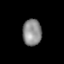
Tissue: lung
Cell type: Endothelial cells
Senescence score: 0.5583
Nuclear area (px): 496
Mean DAPI intensity: 138.571